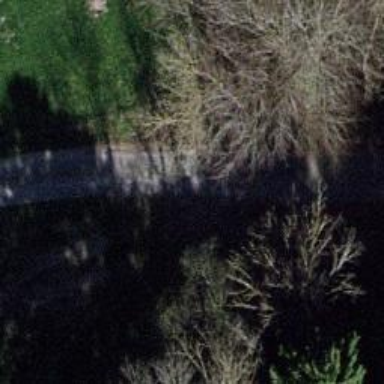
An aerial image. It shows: Well-maintained track road of grade 1.